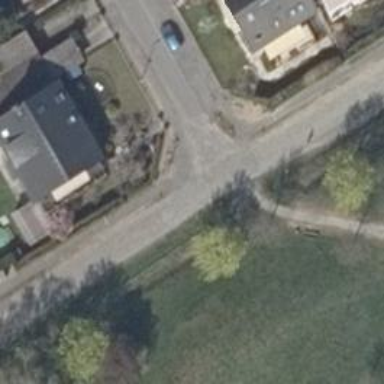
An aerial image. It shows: Residential road with sidewalks on both sides.